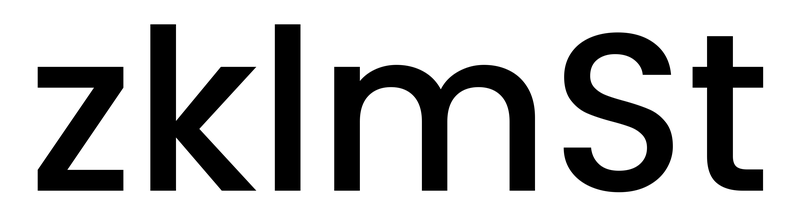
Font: Poppins-Medium